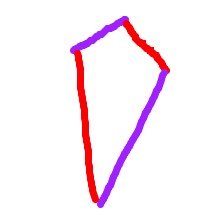
Shape: kite